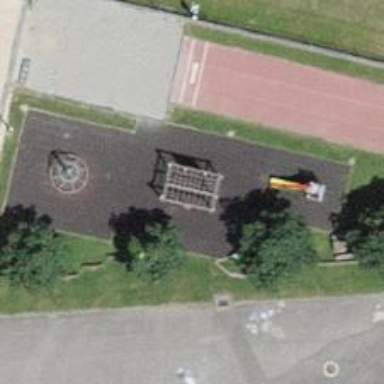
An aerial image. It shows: Playground area for leisure activities on the land.